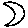
Label: moon